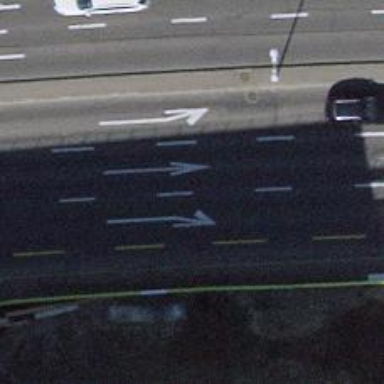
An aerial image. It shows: Secondary road with asphalt surface.